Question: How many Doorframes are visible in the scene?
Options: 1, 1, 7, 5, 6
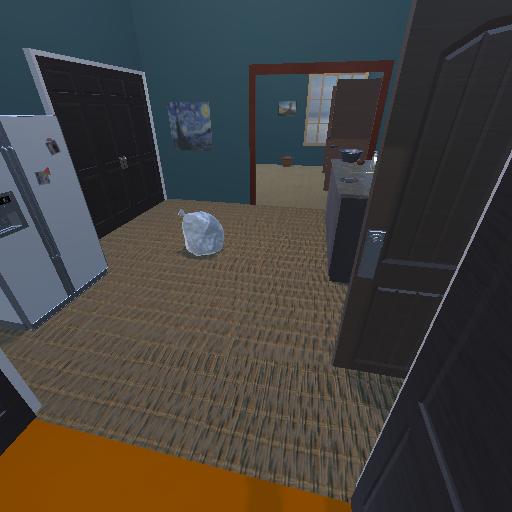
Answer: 1